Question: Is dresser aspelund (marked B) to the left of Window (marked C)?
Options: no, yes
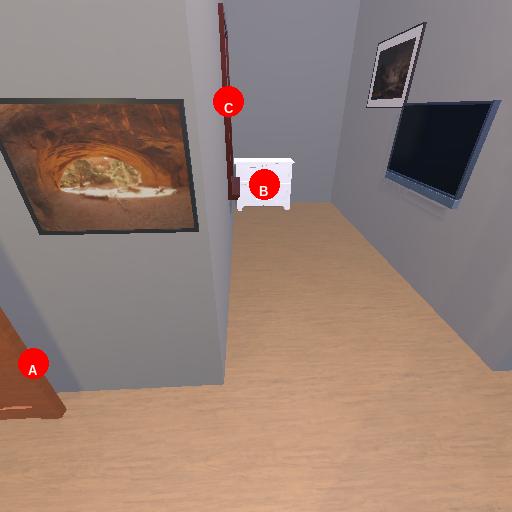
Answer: no